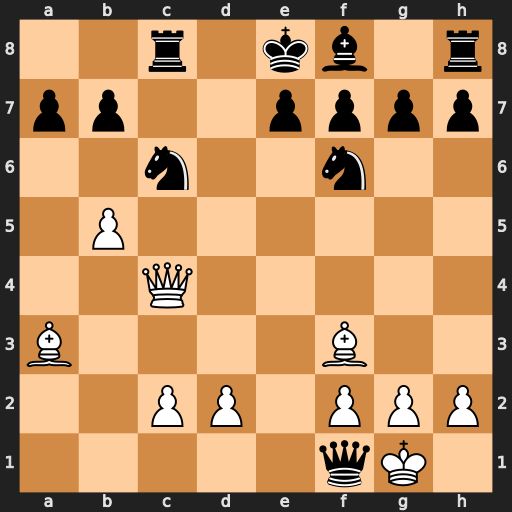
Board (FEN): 2r1kb1r/pp2pppp/2n2n2/1P6/2Q5/B4B2/2PP1PPP/5qK1
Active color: w
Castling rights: k
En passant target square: -
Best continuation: Kxf1 e6 bxc6